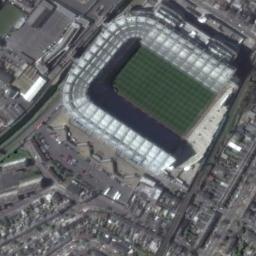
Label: stadium